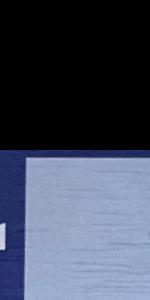
Label: Empty